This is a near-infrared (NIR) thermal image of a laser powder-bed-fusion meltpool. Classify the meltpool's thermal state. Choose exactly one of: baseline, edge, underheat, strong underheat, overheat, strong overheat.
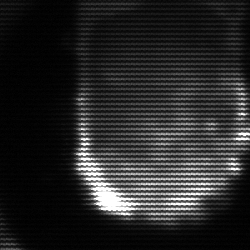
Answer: baseline